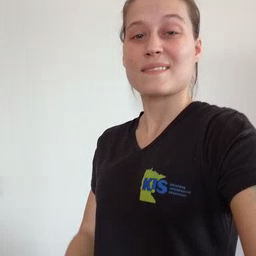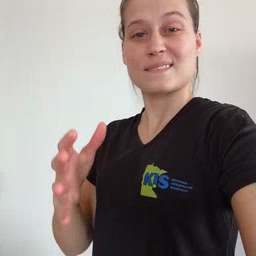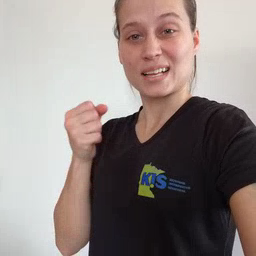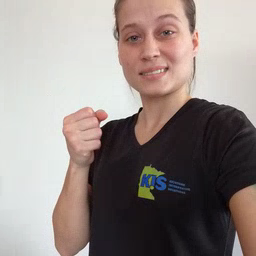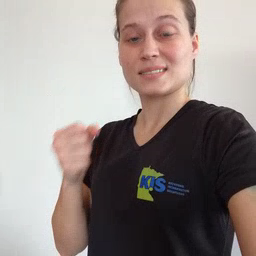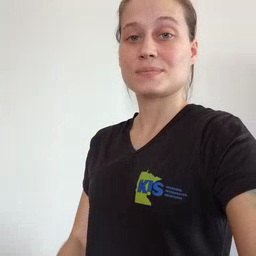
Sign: fast